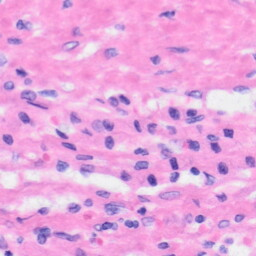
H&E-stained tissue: Liver